Brain MRI, modality: ceT1
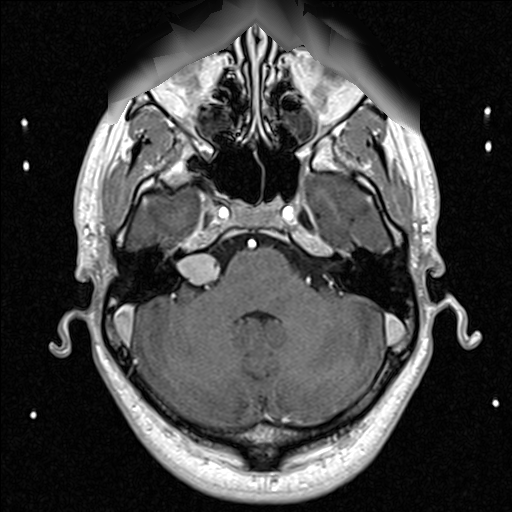